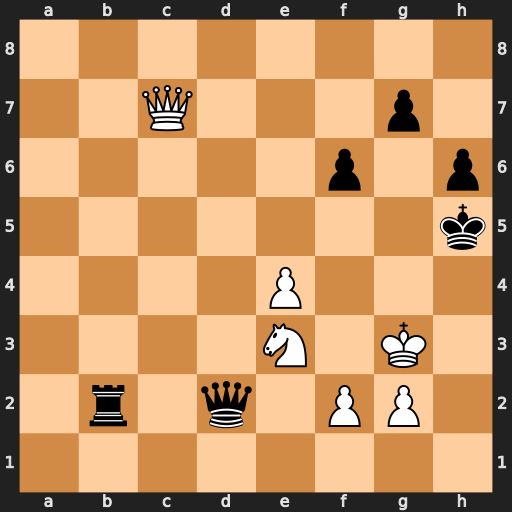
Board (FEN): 8/2Q3p1/5p1p/7k/4P3/4N1K1/1r1q1PP1/8
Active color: w
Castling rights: -
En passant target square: -
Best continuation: Qf7+ g6 Qxf6 Qxf2+ Qxf2 Rxf2 Kxf2